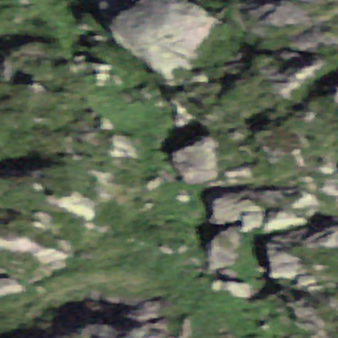
Label: bouldering_area